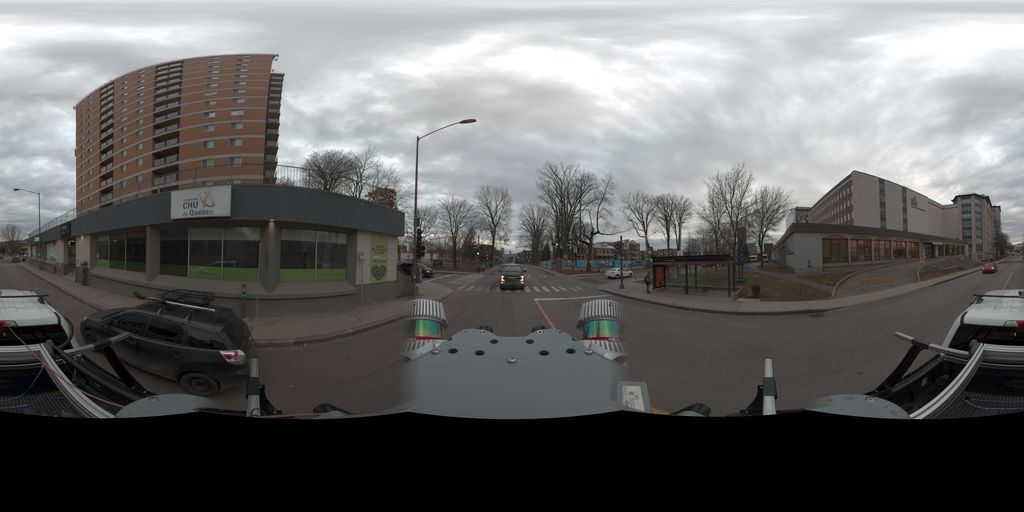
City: quebec_city